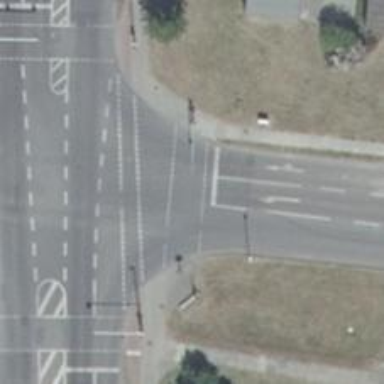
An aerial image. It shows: Road with traffic signals.